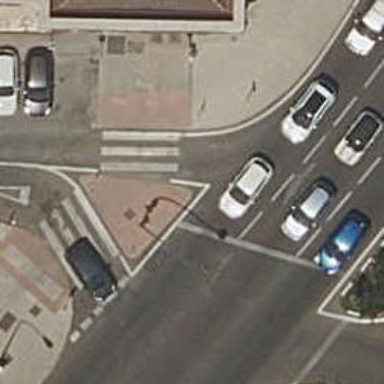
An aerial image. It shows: Marked footway crossing with traffic calming table.